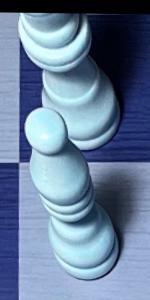
Label: Bishop_White